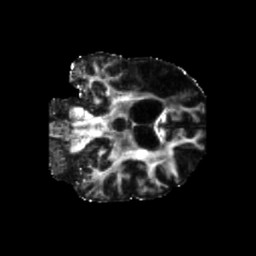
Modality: FA
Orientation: coronal
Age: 71
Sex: male
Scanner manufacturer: siemens
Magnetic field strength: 3 T
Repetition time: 5.25 s
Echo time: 0.08 s